Brain MRI, t1w sequence, axial 2D slice.
Patient: age 45, sex F, weight 75 kg, height 1.65 m
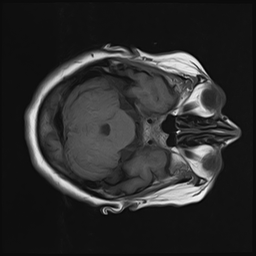